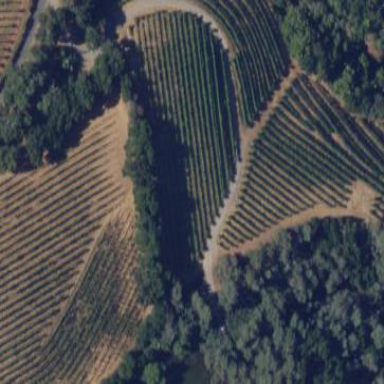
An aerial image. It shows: Vineyard where grapes are grown.